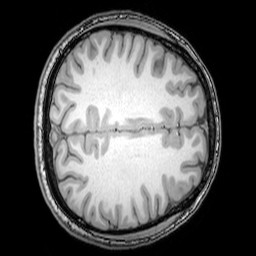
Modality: T1w
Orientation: axial
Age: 26
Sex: male
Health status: healthy
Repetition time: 0.081 s
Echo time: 0.037 s